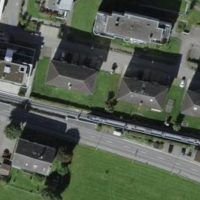
EUNIS habitat code: 54
Species observed at this site:
Humulus lupulus